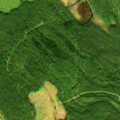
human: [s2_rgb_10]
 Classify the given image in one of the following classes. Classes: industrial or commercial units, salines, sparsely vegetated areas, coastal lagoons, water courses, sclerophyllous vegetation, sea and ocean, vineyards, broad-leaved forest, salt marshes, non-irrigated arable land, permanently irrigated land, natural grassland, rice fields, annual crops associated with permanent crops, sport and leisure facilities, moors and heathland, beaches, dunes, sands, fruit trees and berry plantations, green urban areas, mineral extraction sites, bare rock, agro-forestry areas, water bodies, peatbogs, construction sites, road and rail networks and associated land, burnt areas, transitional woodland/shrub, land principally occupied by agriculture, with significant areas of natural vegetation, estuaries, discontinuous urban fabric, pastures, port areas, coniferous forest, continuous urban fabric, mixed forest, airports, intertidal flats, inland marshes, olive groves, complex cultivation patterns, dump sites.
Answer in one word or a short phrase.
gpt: coniferous forest, transitional woodland/shrub